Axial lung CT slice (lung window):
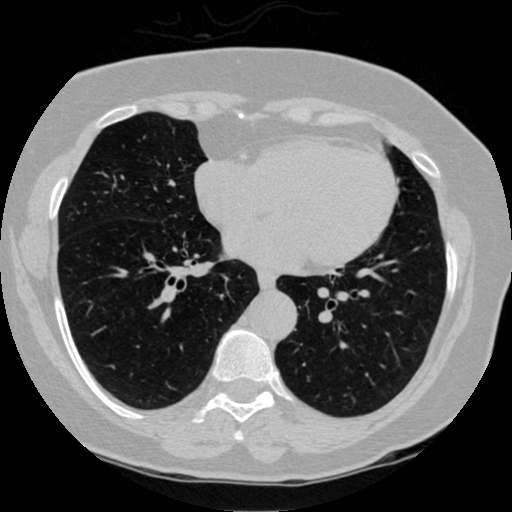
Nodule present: no